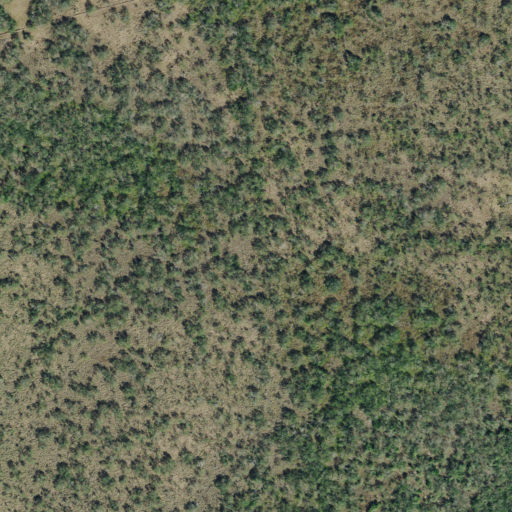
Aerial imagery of plain(s) in Texas named Los Becerros containing shrub, herbaceous wetlands, woody wetlands, and pasture